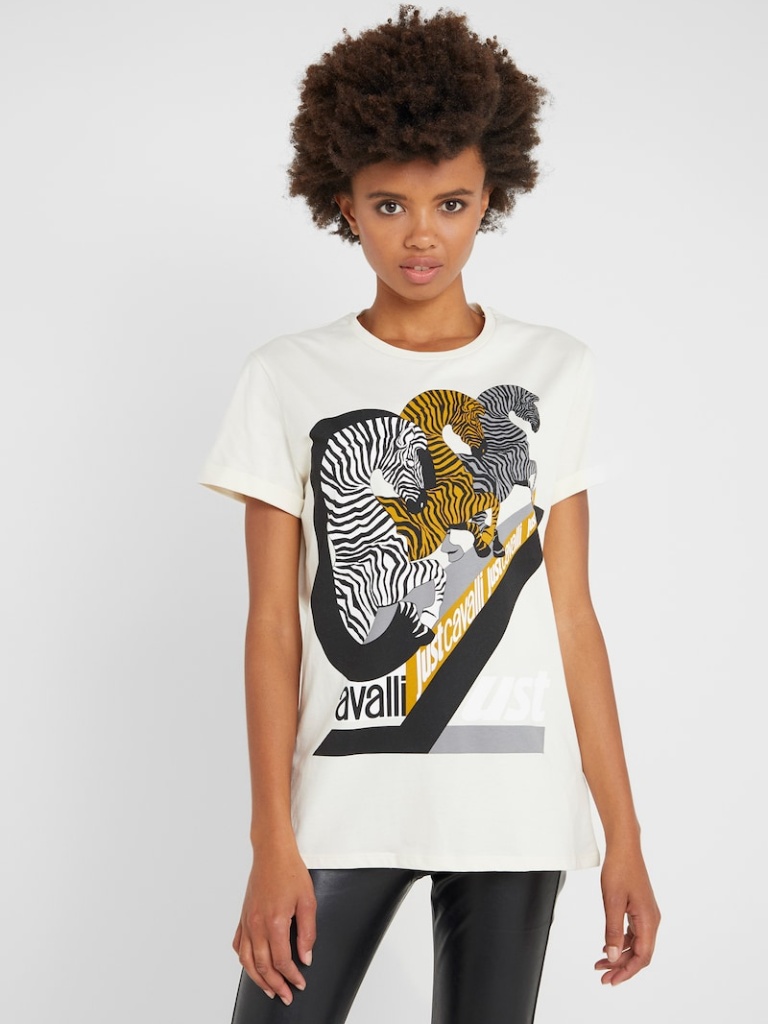
cotton relaxed short sleeve hip length Untucked crew t-shirt